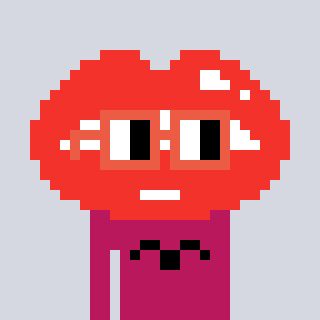
a pixel art character with square orange glasses, a lips-shaped head and a darkpink-colored body on a cool background